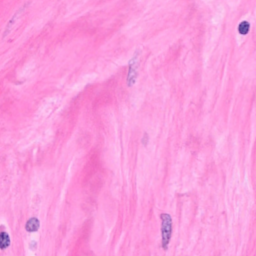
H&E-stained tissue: Breast